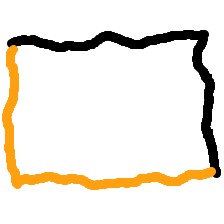
Shape: rectangle